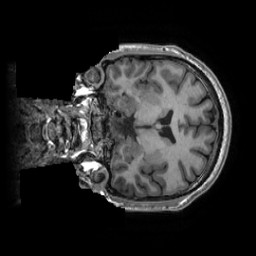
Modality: T1w
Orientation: coronal
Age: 26
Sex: male
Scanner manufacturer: ge
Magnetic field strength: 3 T
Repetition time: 0.007348 s
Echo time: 0.003036 s